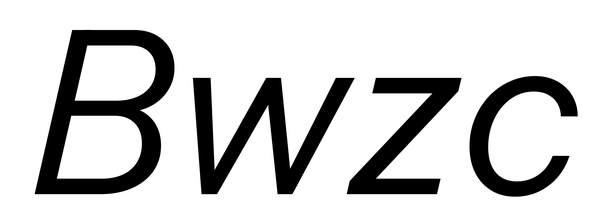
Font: InstrumentSans-Italic_Italic